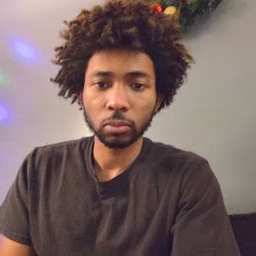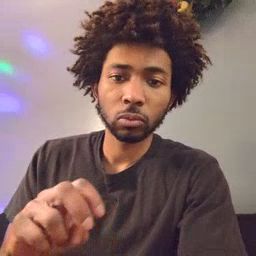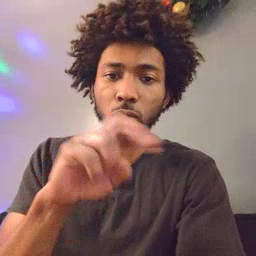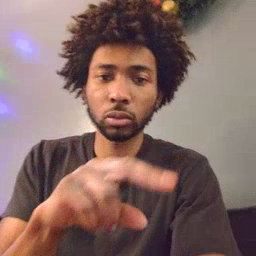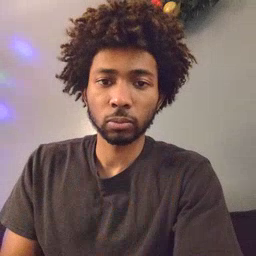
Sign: jump